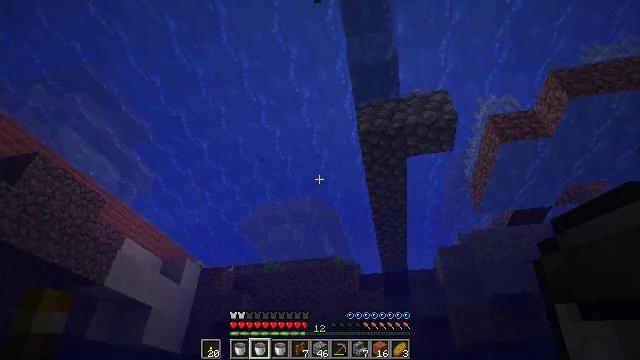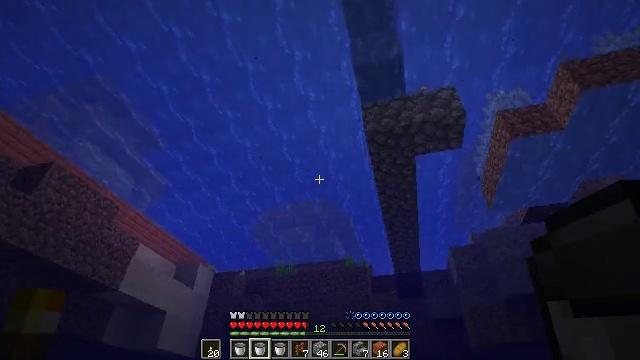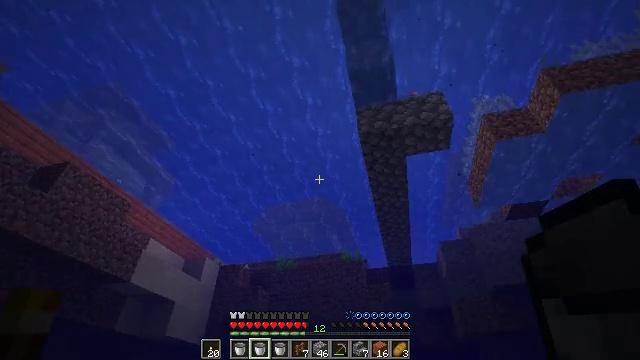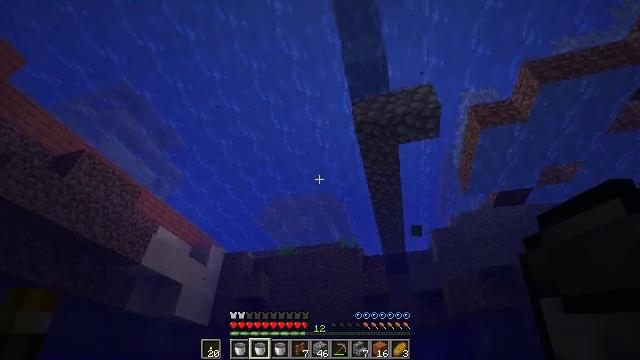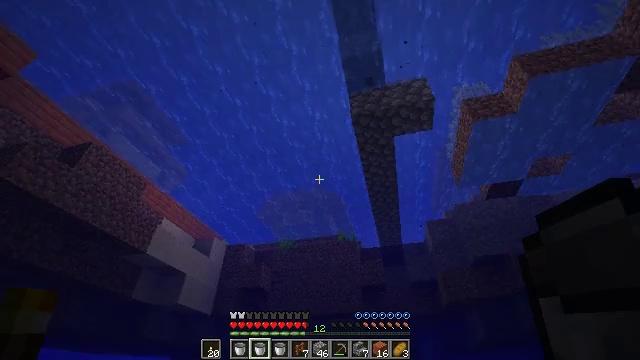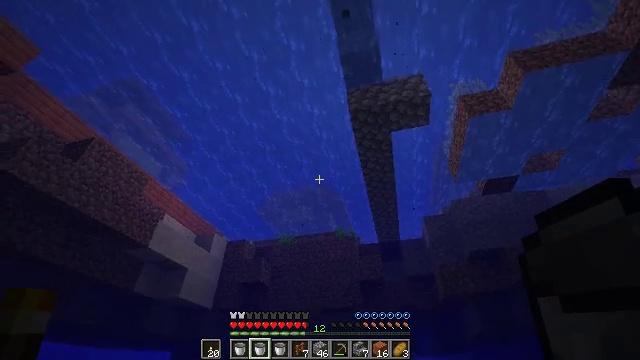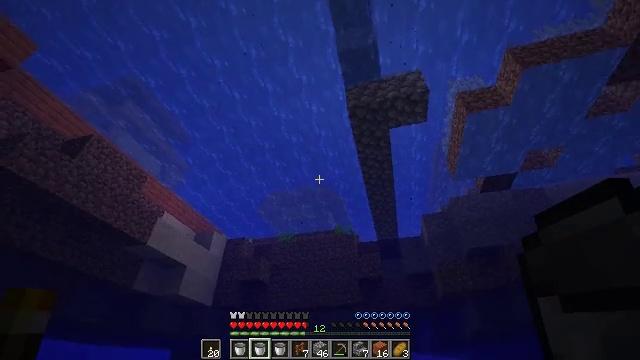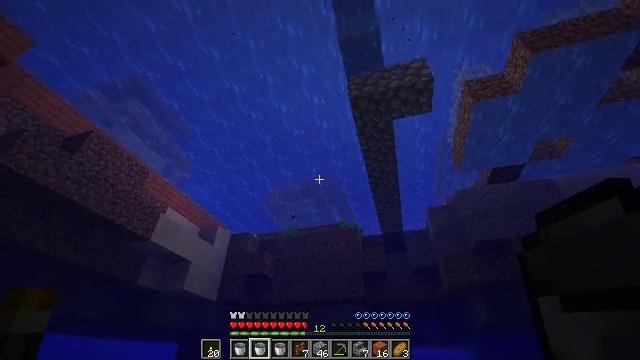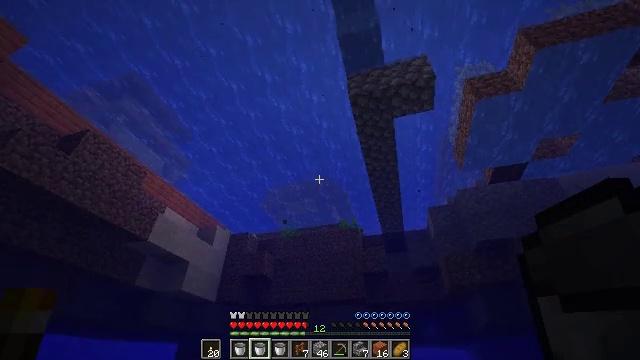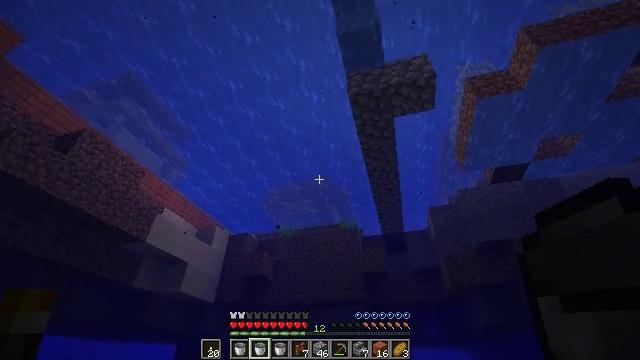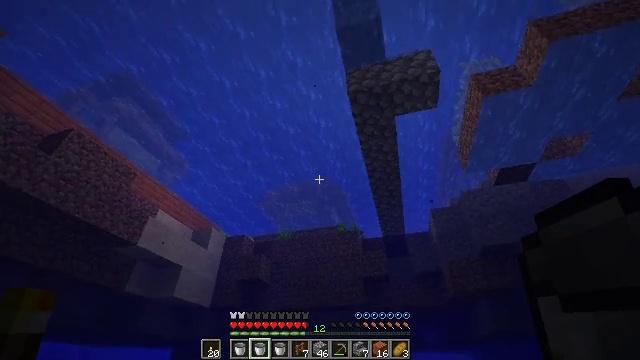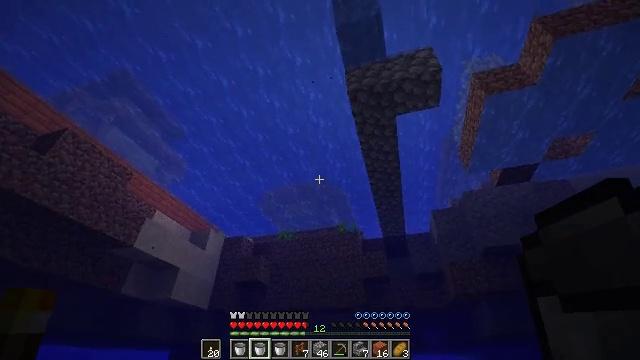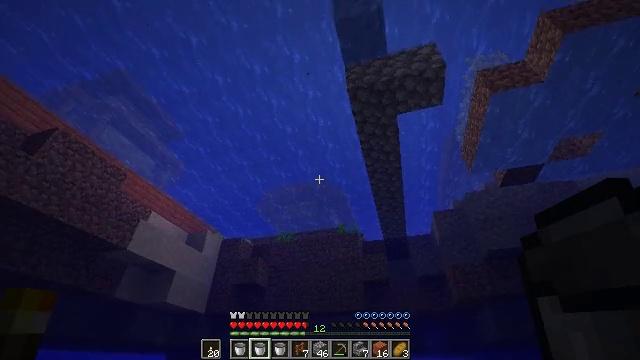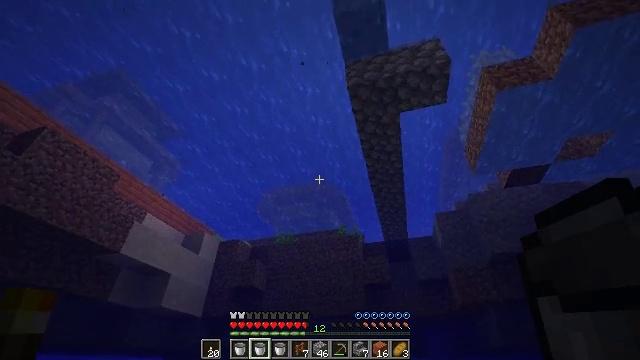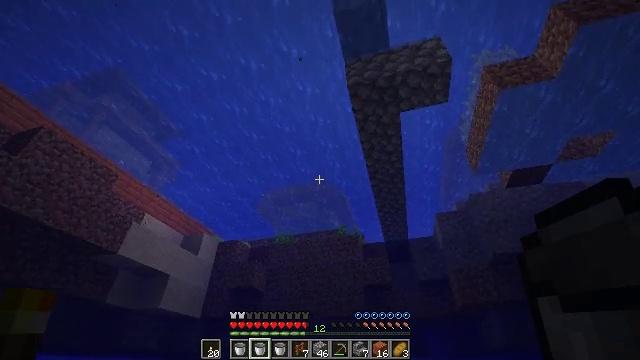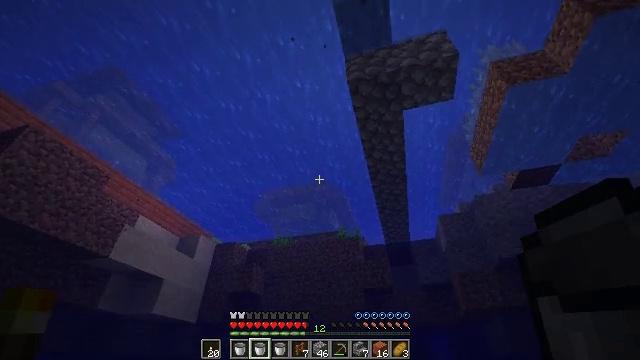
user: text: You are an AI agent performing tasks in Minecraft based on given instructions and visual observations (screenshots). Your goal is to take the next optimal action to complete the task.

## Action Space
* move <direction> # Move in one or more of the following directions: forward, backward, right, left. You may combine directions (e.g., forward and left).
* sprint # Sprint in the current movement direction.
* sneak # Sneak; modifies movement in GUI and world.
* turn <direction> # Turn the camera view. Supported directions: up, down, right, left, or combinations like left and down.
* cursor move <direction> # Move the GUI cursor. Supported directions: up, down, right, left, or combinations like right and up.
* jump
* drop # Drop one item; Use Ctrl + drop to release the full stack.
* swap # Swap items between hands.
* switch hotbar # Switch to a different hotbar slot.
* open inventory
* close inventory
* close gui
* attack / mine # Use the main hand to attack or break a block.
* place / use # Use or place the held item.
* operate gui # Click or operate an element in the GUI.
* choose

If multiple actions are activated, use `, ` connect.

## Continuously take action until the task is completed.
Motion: motion action
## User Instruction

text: Attack the powered rail to remove it.
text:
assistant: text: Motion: move forward, sprint, turn left
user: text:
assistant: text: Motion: move forward, sprint
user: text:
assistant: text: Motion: move forward, sprint
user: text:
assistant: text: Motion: move forward, sprint
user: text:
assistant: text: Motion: move forward
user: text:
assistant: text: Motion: move forward
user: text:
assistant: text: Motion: move forward, sprint, turn left and down
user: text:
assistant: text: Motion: move forward, sprint
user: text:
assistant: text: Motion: move forward, sprint
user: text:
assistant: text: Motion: move forward
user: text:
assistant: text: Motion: move forward
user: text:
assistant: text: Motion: move forward
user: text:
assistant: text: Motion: move forward, sprint
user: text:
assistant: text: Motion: move forward, sprint
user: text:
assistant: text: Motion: move forward, sprint
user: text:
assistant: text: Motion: move forward
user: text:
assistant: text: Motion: move forward
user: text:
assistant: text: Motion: move forward
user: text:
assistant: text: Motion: move forward, sprint
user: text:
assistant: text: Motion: move forward, sprint
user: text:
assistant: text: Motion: move forward, sprint
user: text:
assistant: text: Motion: move forward, sprint
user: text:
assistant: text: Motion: move forward, sprint, turn right
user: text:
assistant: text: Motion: move forward
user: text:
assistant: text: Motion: move forward, turn down
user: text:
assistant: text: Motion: move forward, sprint, turn down
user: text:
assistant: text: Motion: move forward, sprint, turn down
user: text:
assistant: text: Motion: move forward, sprint
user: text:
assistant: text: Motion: move forward, sprint
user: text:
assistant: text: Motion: move forward